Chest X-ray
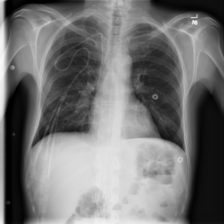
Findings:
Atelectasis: negative
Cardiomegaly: negative
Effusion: negative
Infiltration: negative
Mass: negative
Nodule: negative
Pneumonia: negative
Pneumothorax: negative
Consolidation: negative
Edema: negative
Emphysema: negative
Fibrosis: negative
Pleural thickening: negative
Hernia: negative